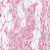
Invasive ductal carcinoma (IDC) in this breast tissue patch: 0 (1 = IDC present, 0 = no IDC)